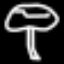
Label: mushroom